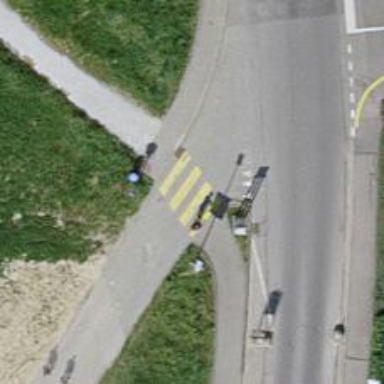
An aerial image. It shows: Marked crossing with zebra stripes on the road.